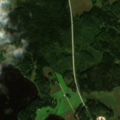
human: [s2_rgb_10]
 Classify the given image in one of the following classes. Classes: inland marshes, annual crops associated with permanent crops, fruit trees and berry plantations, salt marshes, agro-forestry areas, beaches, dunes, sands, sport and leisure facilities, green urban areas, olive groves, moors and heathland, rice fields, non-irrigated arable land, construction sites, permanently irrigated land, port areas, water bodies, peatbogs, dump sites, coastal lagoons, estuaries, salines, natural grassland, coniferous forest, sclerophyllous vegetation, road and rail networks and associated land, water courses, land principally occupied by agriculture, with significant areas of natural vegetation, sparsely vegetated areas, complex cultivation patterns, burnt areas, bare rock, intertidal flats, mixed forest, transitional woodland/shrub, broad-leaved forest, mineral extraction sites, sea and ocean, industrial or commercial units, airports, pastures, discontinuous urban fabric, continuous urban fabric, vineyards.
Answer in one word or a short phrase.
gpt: land principally occupied by agriculture, with significant areas of natural vegetation, coniferous forest, mixed forest, water bodies